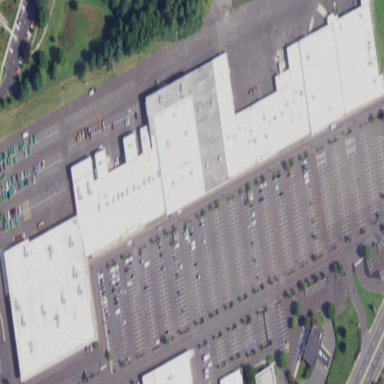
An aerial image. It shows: Retail building.